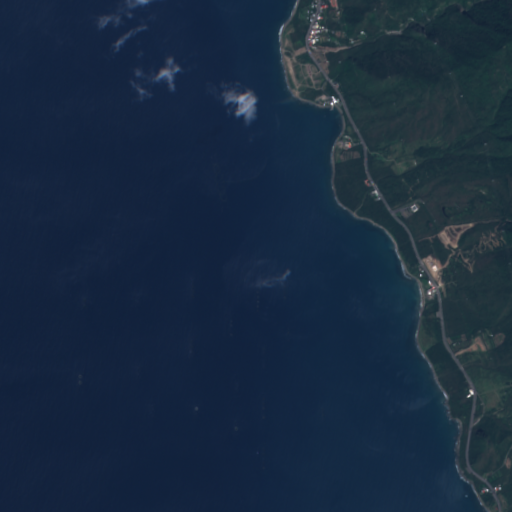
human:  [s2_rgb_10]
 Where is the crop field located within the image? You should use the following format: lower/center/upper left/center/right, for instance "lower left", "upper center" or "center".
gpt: The crop field is located in the right of the image.
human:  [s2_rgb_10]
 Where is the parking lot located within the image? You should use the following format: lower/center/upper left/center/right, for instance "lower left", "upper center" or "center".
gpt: The parking lot is located in the center right of the image.
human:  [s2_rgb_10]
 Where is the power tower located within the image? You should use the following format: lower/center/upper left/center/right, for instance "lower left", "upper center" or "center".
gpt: The power tower is located in the right of the image.
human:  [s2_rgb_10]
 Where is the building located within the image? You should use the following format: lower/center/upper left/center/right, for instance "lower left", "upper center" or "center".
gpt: There is no building in the image.